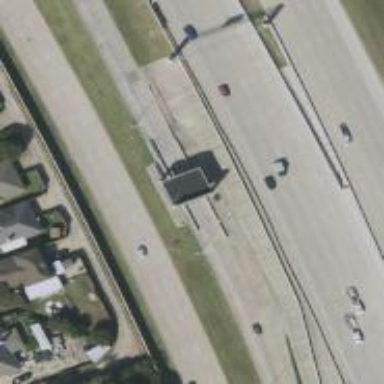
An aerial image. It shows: Toll gantry on the road.